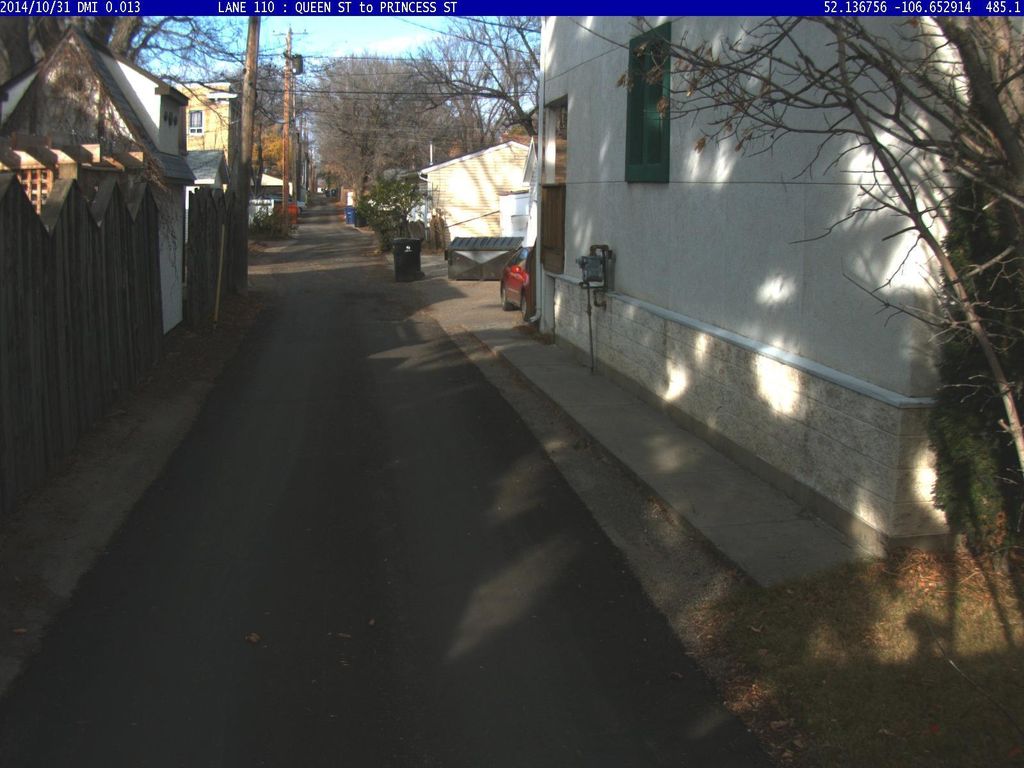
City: saskatoon